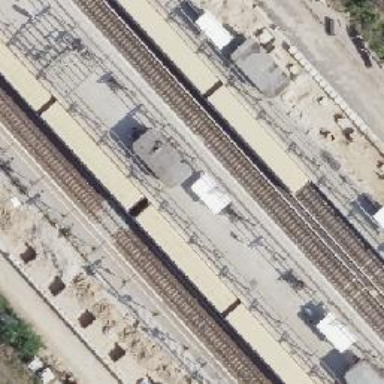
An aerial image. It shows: Rail line that is electrified.